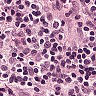
Metastatic tissue present: no